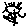
Label: flower